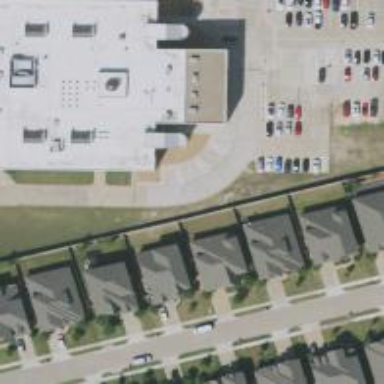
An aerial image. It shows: Parking space.